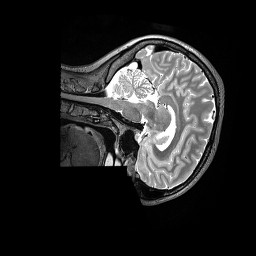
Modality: T2w
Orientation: sagittal
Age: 23
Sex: female
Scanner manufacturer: siemens
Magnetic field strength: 3 T
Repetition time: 3.2 s
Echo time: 0.562 s